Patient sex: M
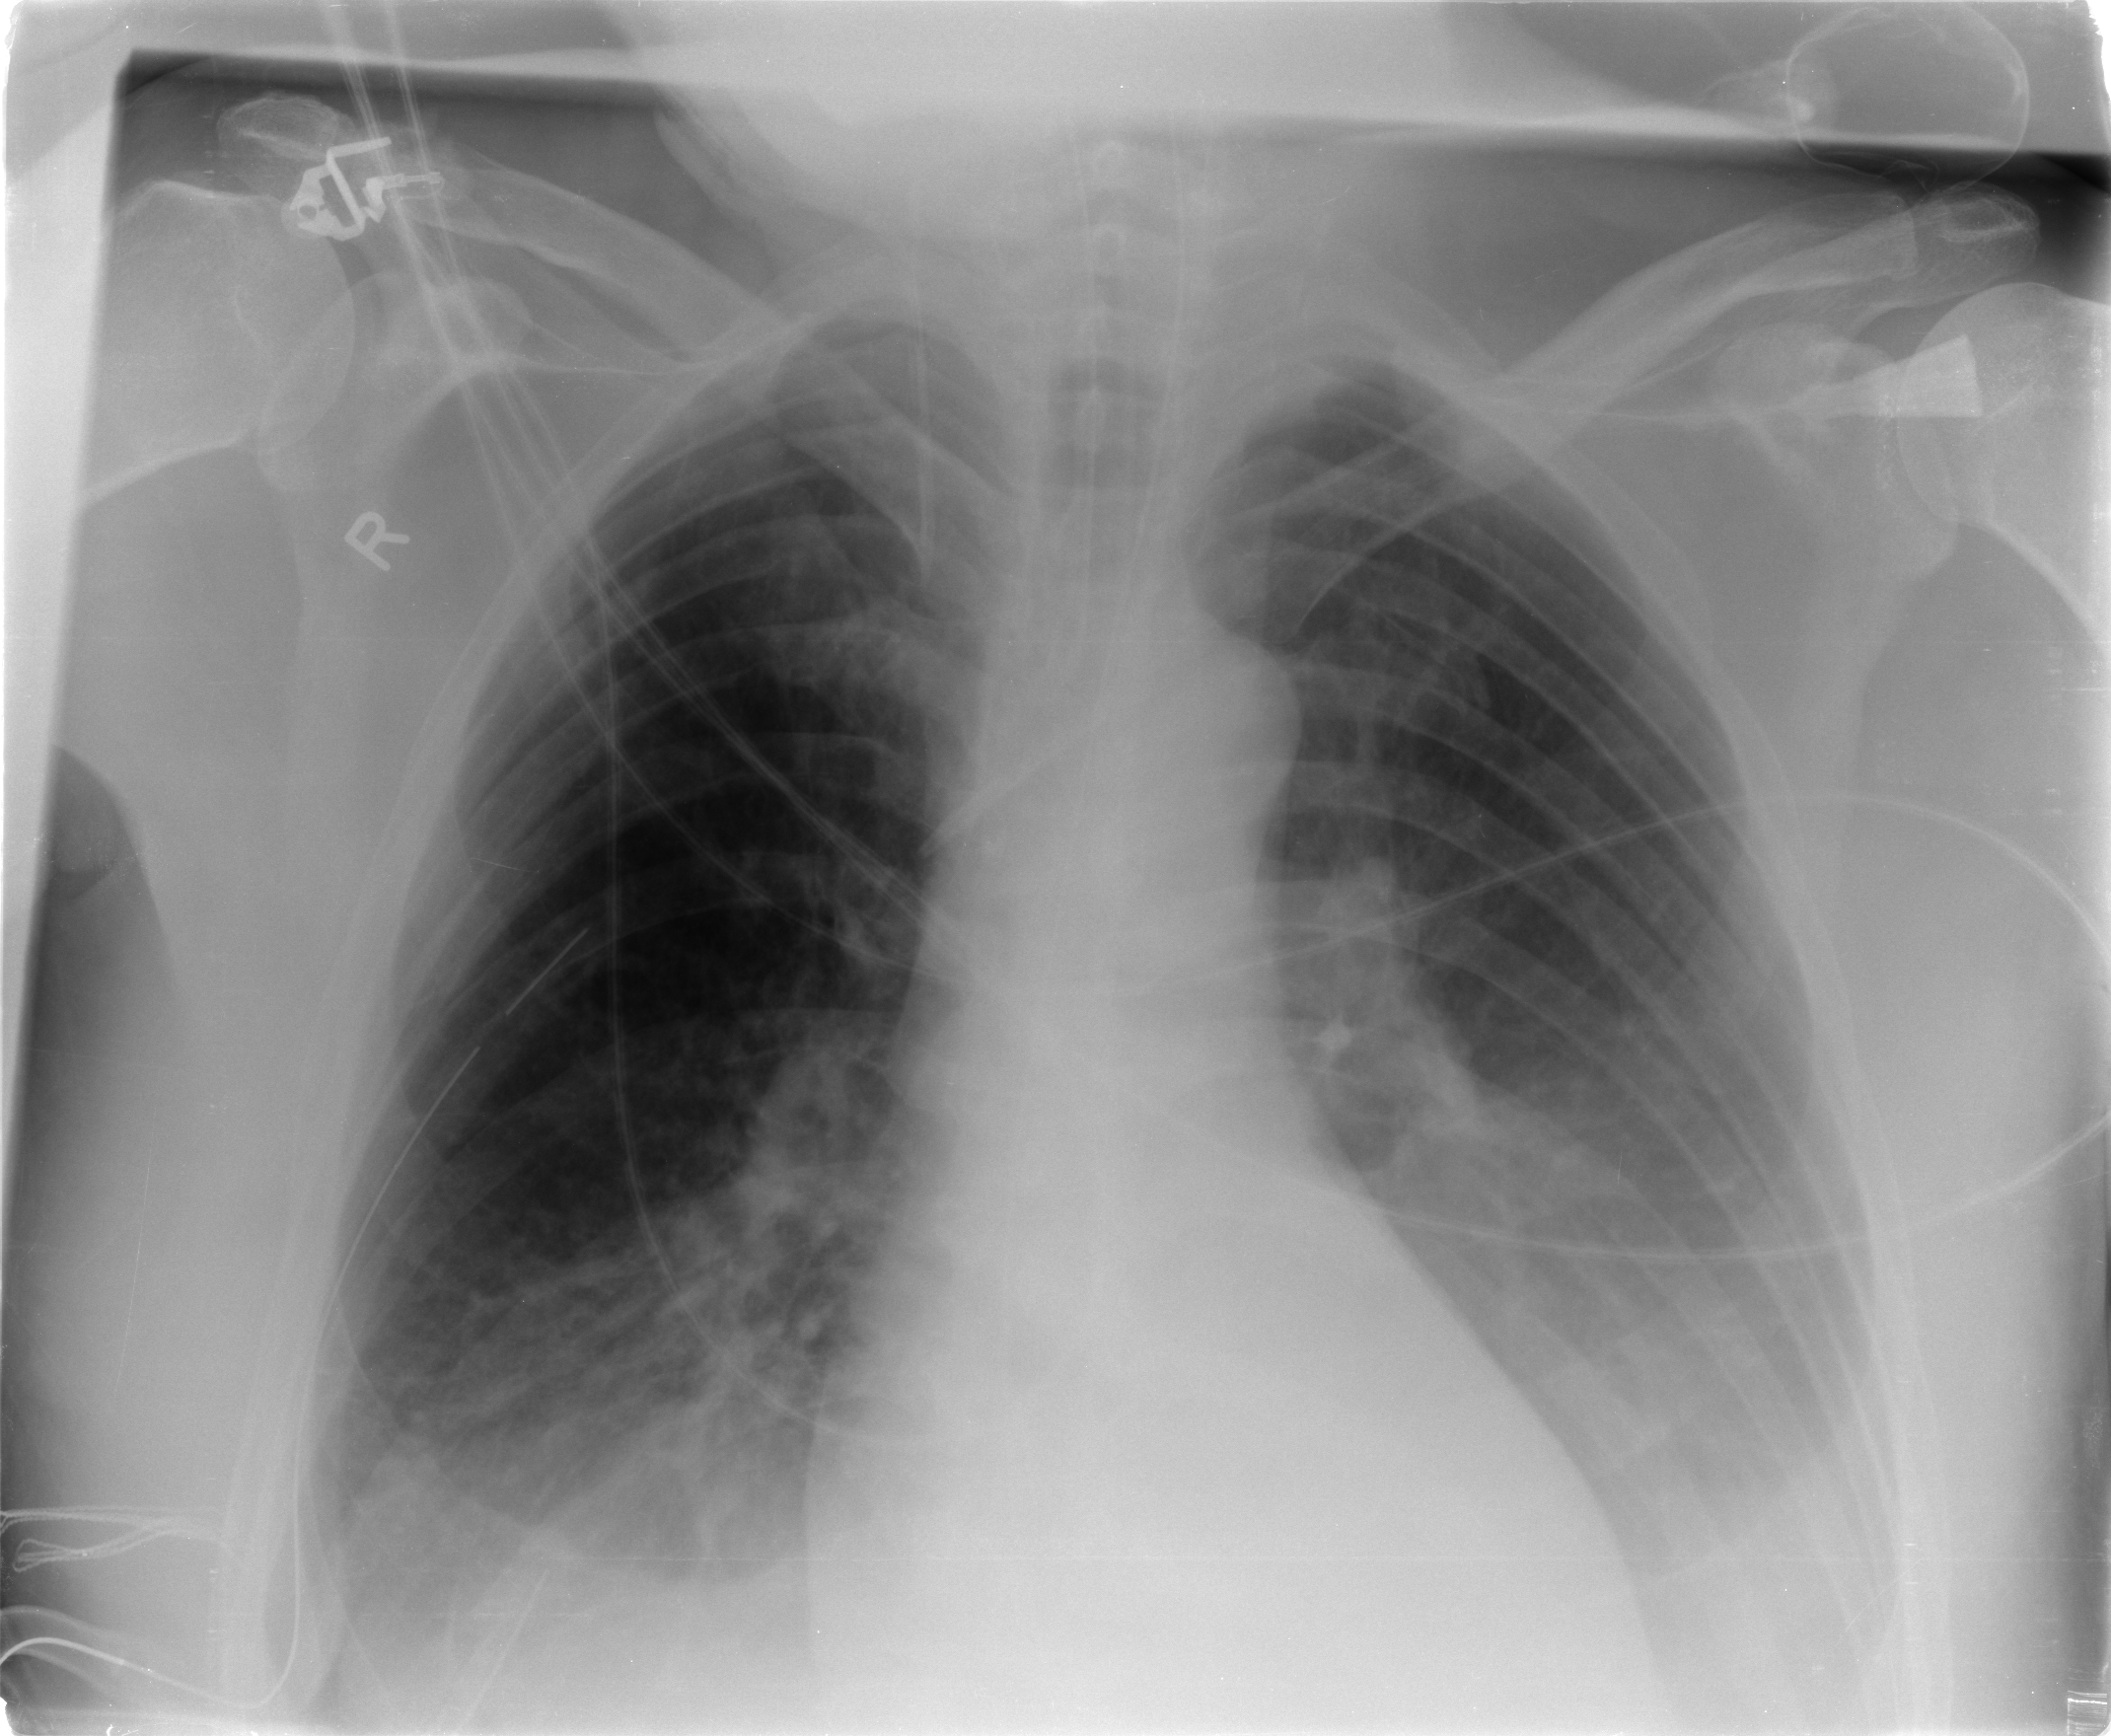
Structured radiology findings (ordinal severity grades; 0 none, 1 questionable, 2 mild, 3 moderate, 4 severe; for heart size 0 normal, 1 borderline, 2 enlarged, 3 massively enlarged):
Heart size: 2
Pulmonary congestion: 2
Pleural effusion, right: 2
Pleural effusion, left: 3
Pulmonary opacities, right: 0
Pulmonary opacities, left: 0
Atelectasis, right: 3
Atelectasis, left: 2